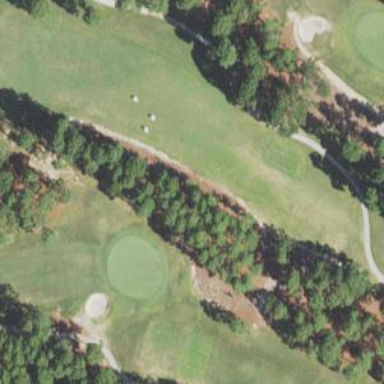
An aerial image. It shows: Sandy area is golf bunker.